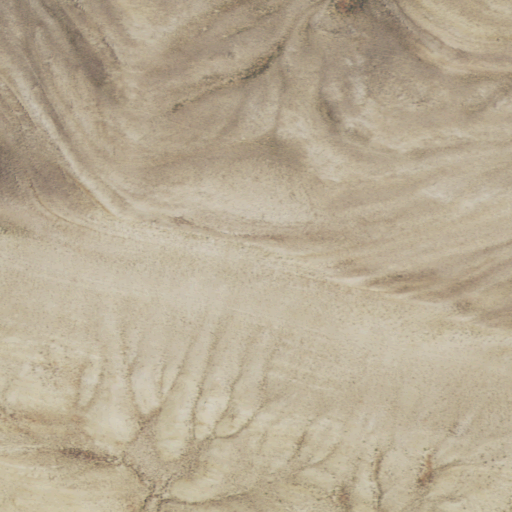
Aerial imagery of mountains in Wyoming named Fort Steele Breaks containing shrub and grassland